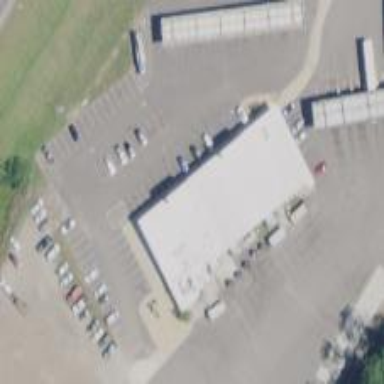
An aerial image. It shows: Convenience shop.